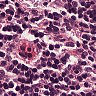
Metastatic tissue present: no